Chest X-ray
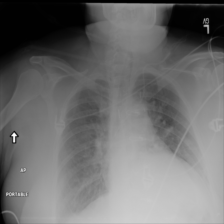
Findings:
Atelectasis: negative
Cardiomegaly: negative
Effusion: negative
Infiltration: negative
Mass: negative
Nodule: negative
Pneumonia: negative
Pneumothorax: negative
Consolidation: negative
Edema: negative
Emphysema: negative
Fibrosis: negative
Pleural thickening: negative
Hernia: negative